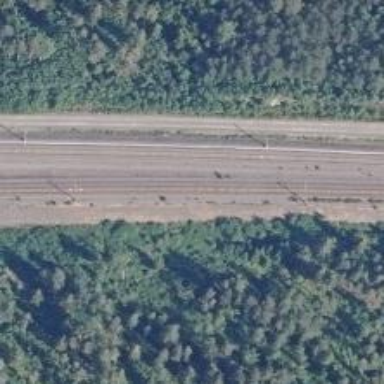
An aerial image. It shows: Railway track with continuous electrified contact lines.